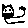
Label: cat